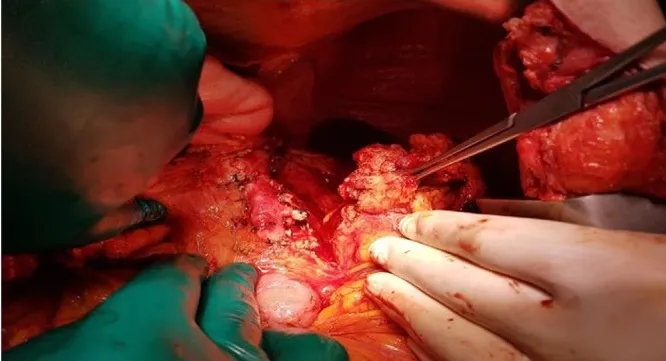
An invasive tumor of the splenic flexure during operation.
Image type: medical_photograph (other_medical_photograph)